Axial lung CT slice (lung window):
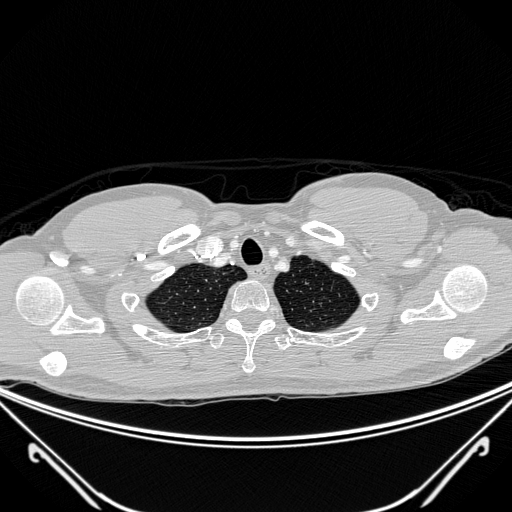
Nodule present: no